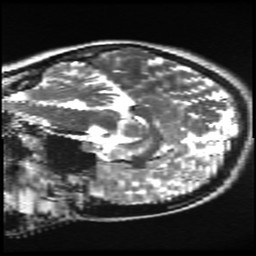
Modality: T2w
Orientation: sagittal
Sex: female
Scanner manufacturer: ge
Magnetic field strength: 3 T
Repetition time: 5 s
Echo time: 0.1012 s